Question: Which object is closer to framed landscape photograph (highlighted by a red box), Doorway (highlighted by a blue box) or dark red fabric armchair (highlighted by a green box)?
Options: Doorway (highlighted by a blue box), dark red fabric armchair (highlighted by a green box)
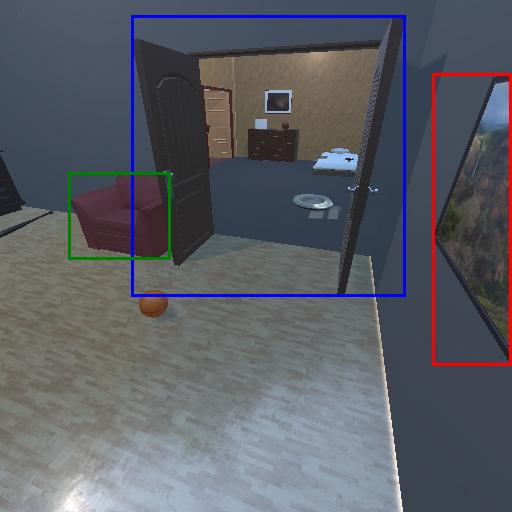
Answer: Doorway (highlighted by a blue box)